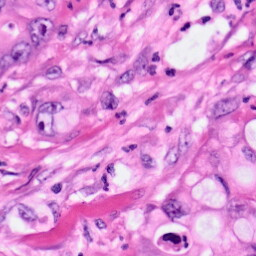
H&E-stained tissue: Pancreatic